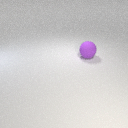
large purple rubber sphere